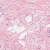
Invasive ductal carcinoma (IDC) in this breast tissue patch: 0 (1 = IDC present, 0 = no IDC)